Question: I'm using ActionBarSherlock to implement an actionbar in my Android application. Menu options that don't fit on this actionbar are automatically added to the overflow menu.
The problem I'm facing is that these menu options have center alignment:

How do I make sure that the menu items in the overflow menu are right-aligned, like for example in the Gmail application?
Thanks.
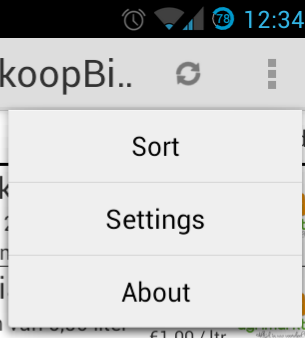
Answer: Never mind, I found the cause.
It turns out I was styling TextView somewhere in my theme with
'''
<item name="android:gravity">center_horizontal</item>
'''
and this also affected the menu items.